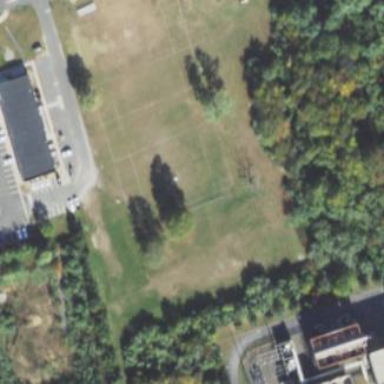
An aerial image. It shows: Soccer pitch for outdoor sports and leisure activities.